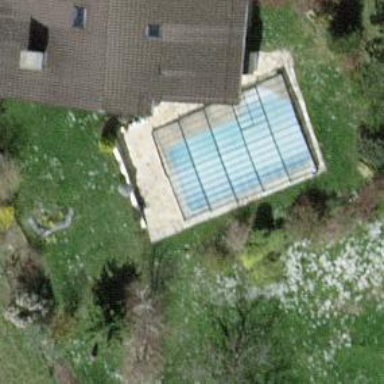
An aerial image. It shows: Swimming pool located in leisure land.